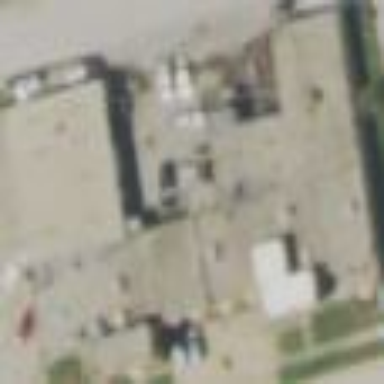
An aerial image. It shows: Building.